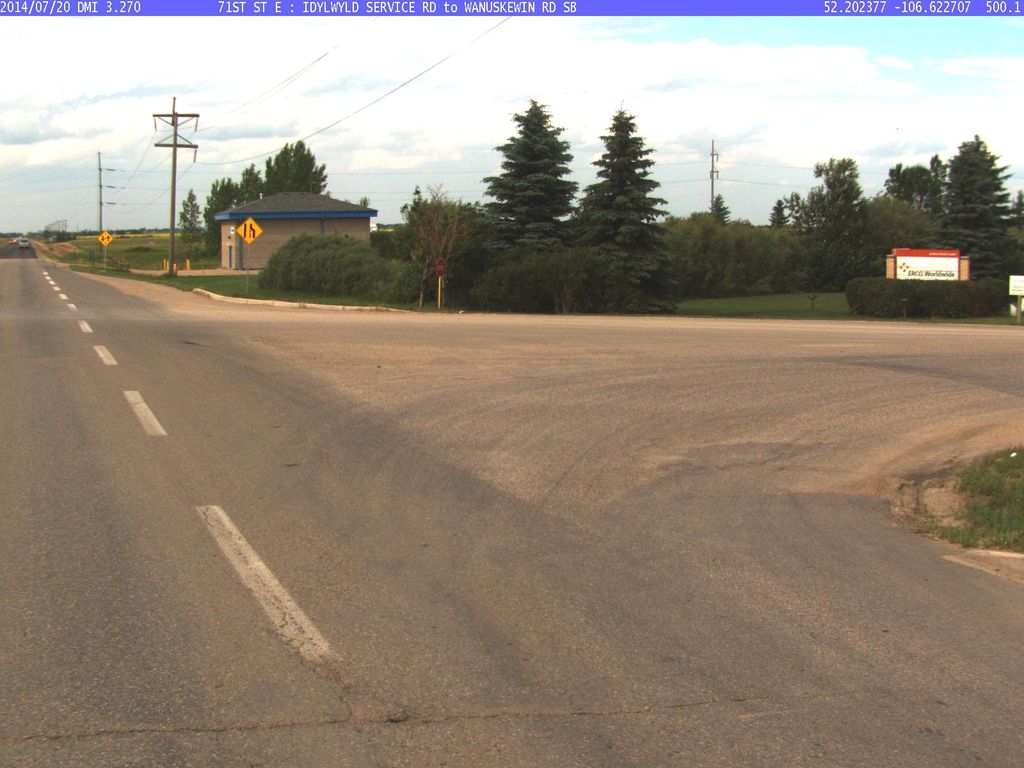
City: saskatoon